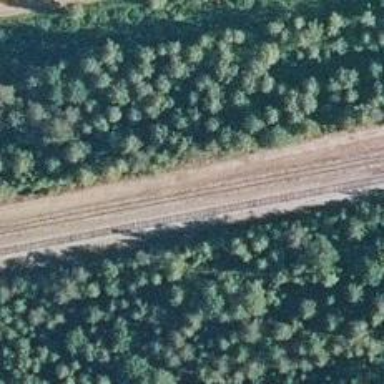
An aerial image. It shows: Continuous rail for railway.